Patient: sex M, age 74
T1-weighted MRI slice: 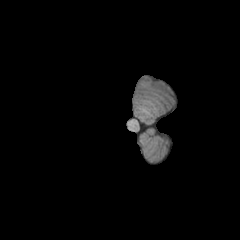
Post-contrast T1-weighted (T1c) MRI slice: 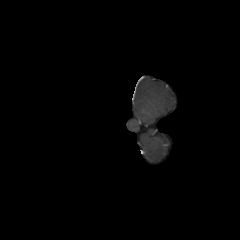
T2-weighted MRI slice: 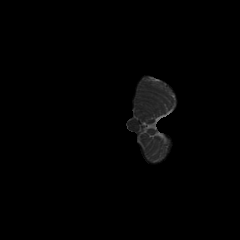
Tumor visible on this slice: no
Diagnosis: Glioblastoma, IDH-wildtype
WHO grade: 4